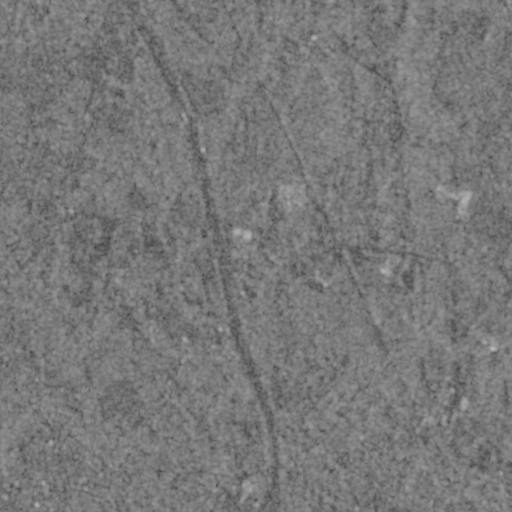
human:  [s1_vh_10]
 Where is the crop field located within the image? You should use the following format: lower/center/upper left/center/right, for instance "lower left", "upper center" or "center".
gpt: The crop field is located in the upper left of the image.
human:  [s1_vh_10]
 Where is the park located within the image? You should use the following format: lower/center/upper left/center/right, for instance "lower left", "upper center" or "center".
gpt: The park is located in the center right of the image.
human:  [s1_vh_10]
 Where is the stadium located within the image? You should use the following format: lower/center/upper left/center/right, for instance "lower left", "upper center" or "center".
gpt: The stadium is located in the center right of the image.
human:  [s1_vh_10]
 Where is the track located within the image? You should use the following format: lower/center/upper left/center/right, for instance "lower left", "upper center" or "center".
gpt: The track is located in the center right of the image.
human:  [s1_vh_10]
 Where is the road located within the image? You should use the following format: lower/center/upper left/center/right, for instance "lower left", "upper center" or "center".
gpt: There is no road in the image.

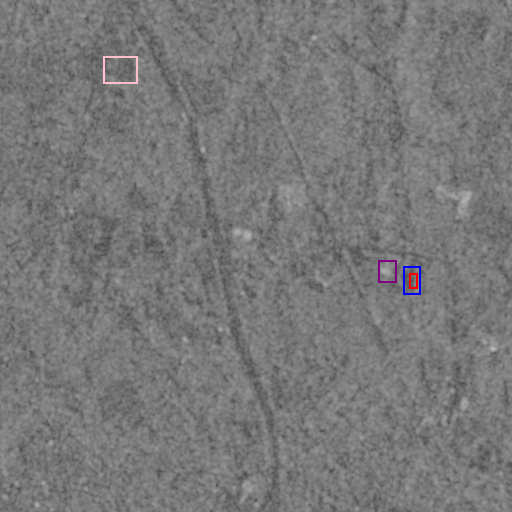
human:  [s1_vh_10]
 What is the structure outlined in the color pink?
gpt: The structure outlined in pink is a crop field.
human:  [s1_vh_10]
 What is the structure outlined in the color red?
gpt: The structure outlined in red is a park.
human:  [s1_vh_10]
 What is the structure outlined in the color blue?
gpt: The structure outlined in blue is a stadium.
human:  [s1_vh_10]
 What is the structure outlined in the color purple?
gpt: The structure outlined in purple is a building.
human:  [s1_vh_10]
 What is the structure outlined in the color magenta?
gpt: There is no magenta outline.